Field crop: tomato
Growth stage: 1
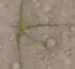
Species: cyperus